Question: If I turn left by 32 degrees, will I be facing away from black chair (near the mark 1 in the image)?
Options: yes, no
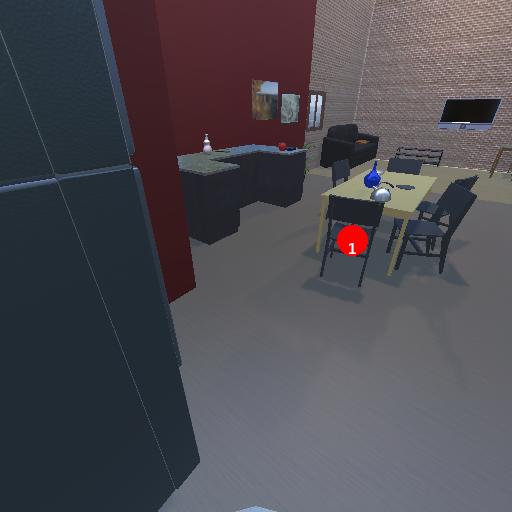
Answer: yes